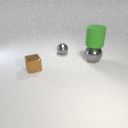
large gray metal sphere below large green rubber cylinder